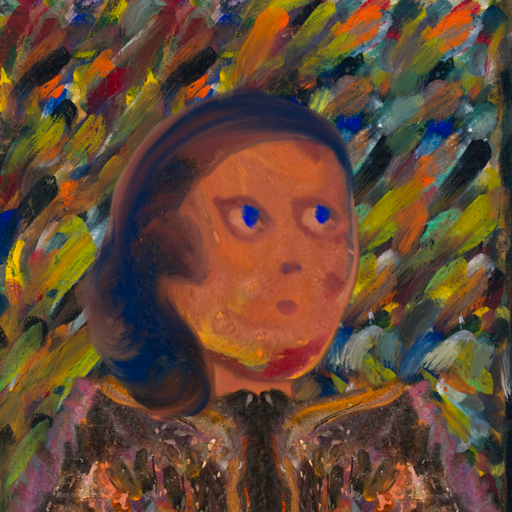
Background: An_Impression, Head And Neck Side: Mother_And_Son_Son, Face Side: Mother_And_Son_Mother, Bust: Gypsy_Queen, Hair Side: Mother_And_Son_Son, Head Accessory: Blank, Second Necklace: Blank, Necklace: Blank, Baby: Blank